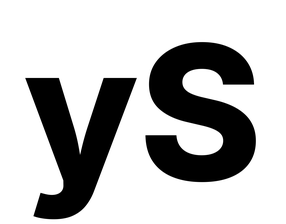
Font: Inter_ExtraBold